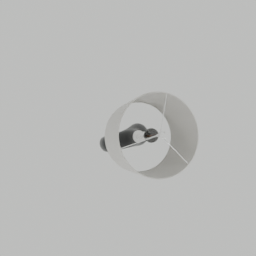
Label: lighting